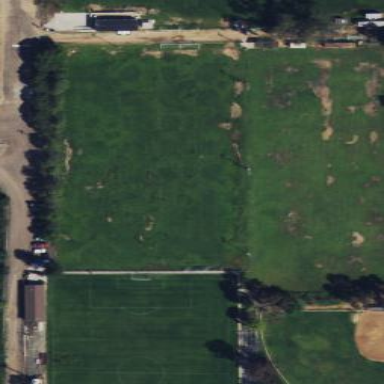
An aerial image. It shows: Soccer pitch for outdoor sports and leisure activities.